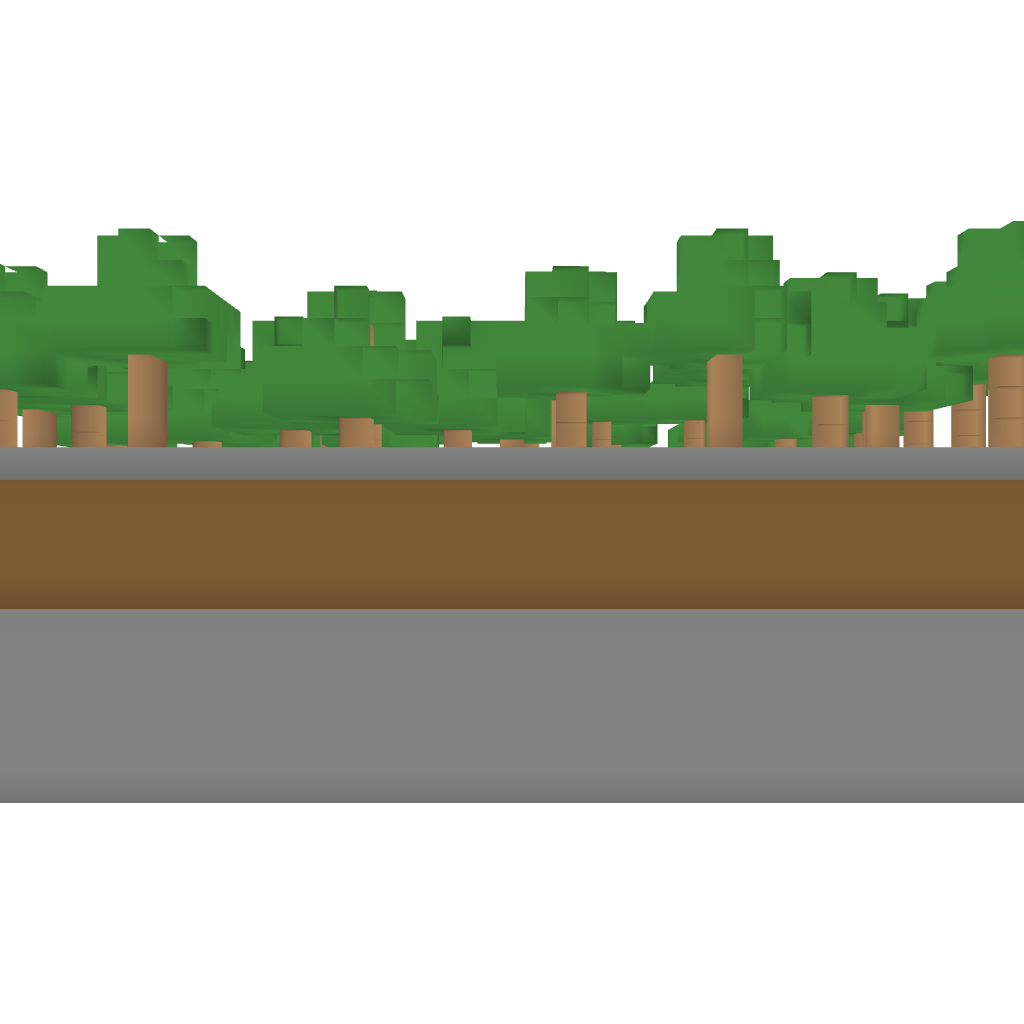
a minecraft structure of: Secret Base entrance a lot of earth bad low quality